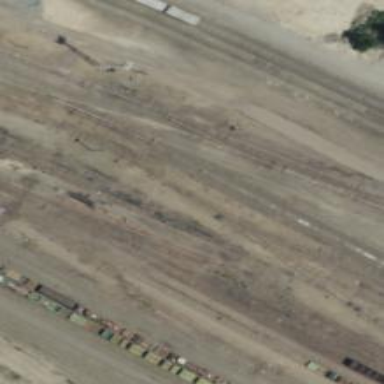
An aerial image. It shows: Railway siding for service.